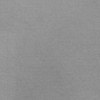
Label: dusty